Question: I'm trying to render a set of lines using a single call to 'glDrawElements()'. Each line is a single quad, and I'm using degenerate triangles in between to separate them.
When rendered, an additional triangle is being drawn using the vertices at indices '0', 'n-1' and 'n-2', which I don't believe is normal behaviour for 'GL_TRIANGLE_STRIPS'.
For example, with 12 vertices comprising 3 quads my index array looks like this:
(0, 1, 2, 3, , , 4, 5, 6, 7, , , 8, 9, 10, 11)
And the result is this:

It doesn't matter how many vertices I'm trying to render, or how many indices I put in the index list, it still joins up the start & end with a triangle. I'm drawing using a VBO and IBO, wrapped up in a VAO. So to draw I simply call:
'''
glBindVertexArrayOES(vao);
glDrawElements(GL_TRIANGLE_STRIP, indexCount * sizeof(GLushort), GL_UNSIGNED_SHORT, 0);
glBindVertexArrayOES(0);
'''
VAO setup:
'''
// Bind VAO.
glBindVertexArrayOES(vao);
// Bind and set VBO data.
glBindBuffer(GL_ARRAY_BUFFER, vbo);
glBufferData(GL_ARRAY_BUFFER, vertexCount * sizeof(VertexStructure), vertices, GL_STATIC_DRAW);
// Enable attribute pointers.
glVertexAttribPointer(position, 2, GL_FLOAT, GL_FALSE, sizeof(VertexStructure), (void*)offsetof(VertexStructure, vertex));
glEnableVertexAttribArray(position);
glVertexAttribPointer(color, 4, GL_UNSIGNED_BYTE, GL_TRUE, sizeof(VertexStructure), (void*)offsetof(VertexStructure, color));
glEnableVertexAttribArray(color);
// Bind and set IBO data.
glBindBuffer(GL_ELEMENT_ARRAY_BUFFER, ibo);
glBufferData(GL_ELEMENT_ARRAY_BUFFER, indexCount * sizeof(GLushort), indices, GL_STATIC_DRAW);
// Unbind VBO & VAO.
glBindBuffer(GL_ARRAY_BUFFER, 0);
glBindVertexArrayOES(0);
// Disable attribute pointers.
glDisableVertexAttribArray(position);
glDisableVertexAttribArray(color);
'''
What silly thing could I possibly be doing to cause this behaviour?
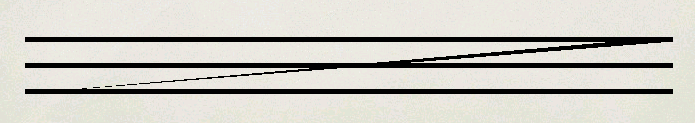
Answer: > Specifies the number of elements to be rendered.
'''
glDrawElements(GL_TRIANGLE_STRIP, indexCount, GL_UNSIGNED_SHORT, 0);
'''